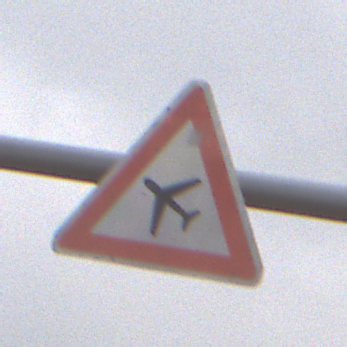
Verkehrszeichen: FlugbetriebRechts
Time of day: Midday
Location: Outdoor (RoadRail)
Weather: Overcast
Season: NotSpecified
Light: Natural